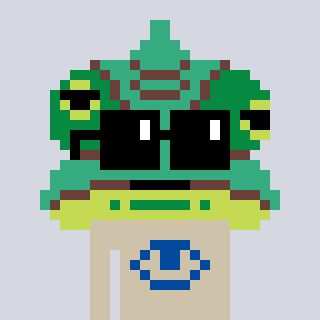
a pixel art character with square black sunglasses, a chameleon-shaped head and a bege-colored body on a cool background